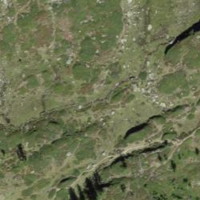
EUNIS habitat code: 23
Species observed at this site:
Hesperia comma